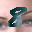
Label: 8